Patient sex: M
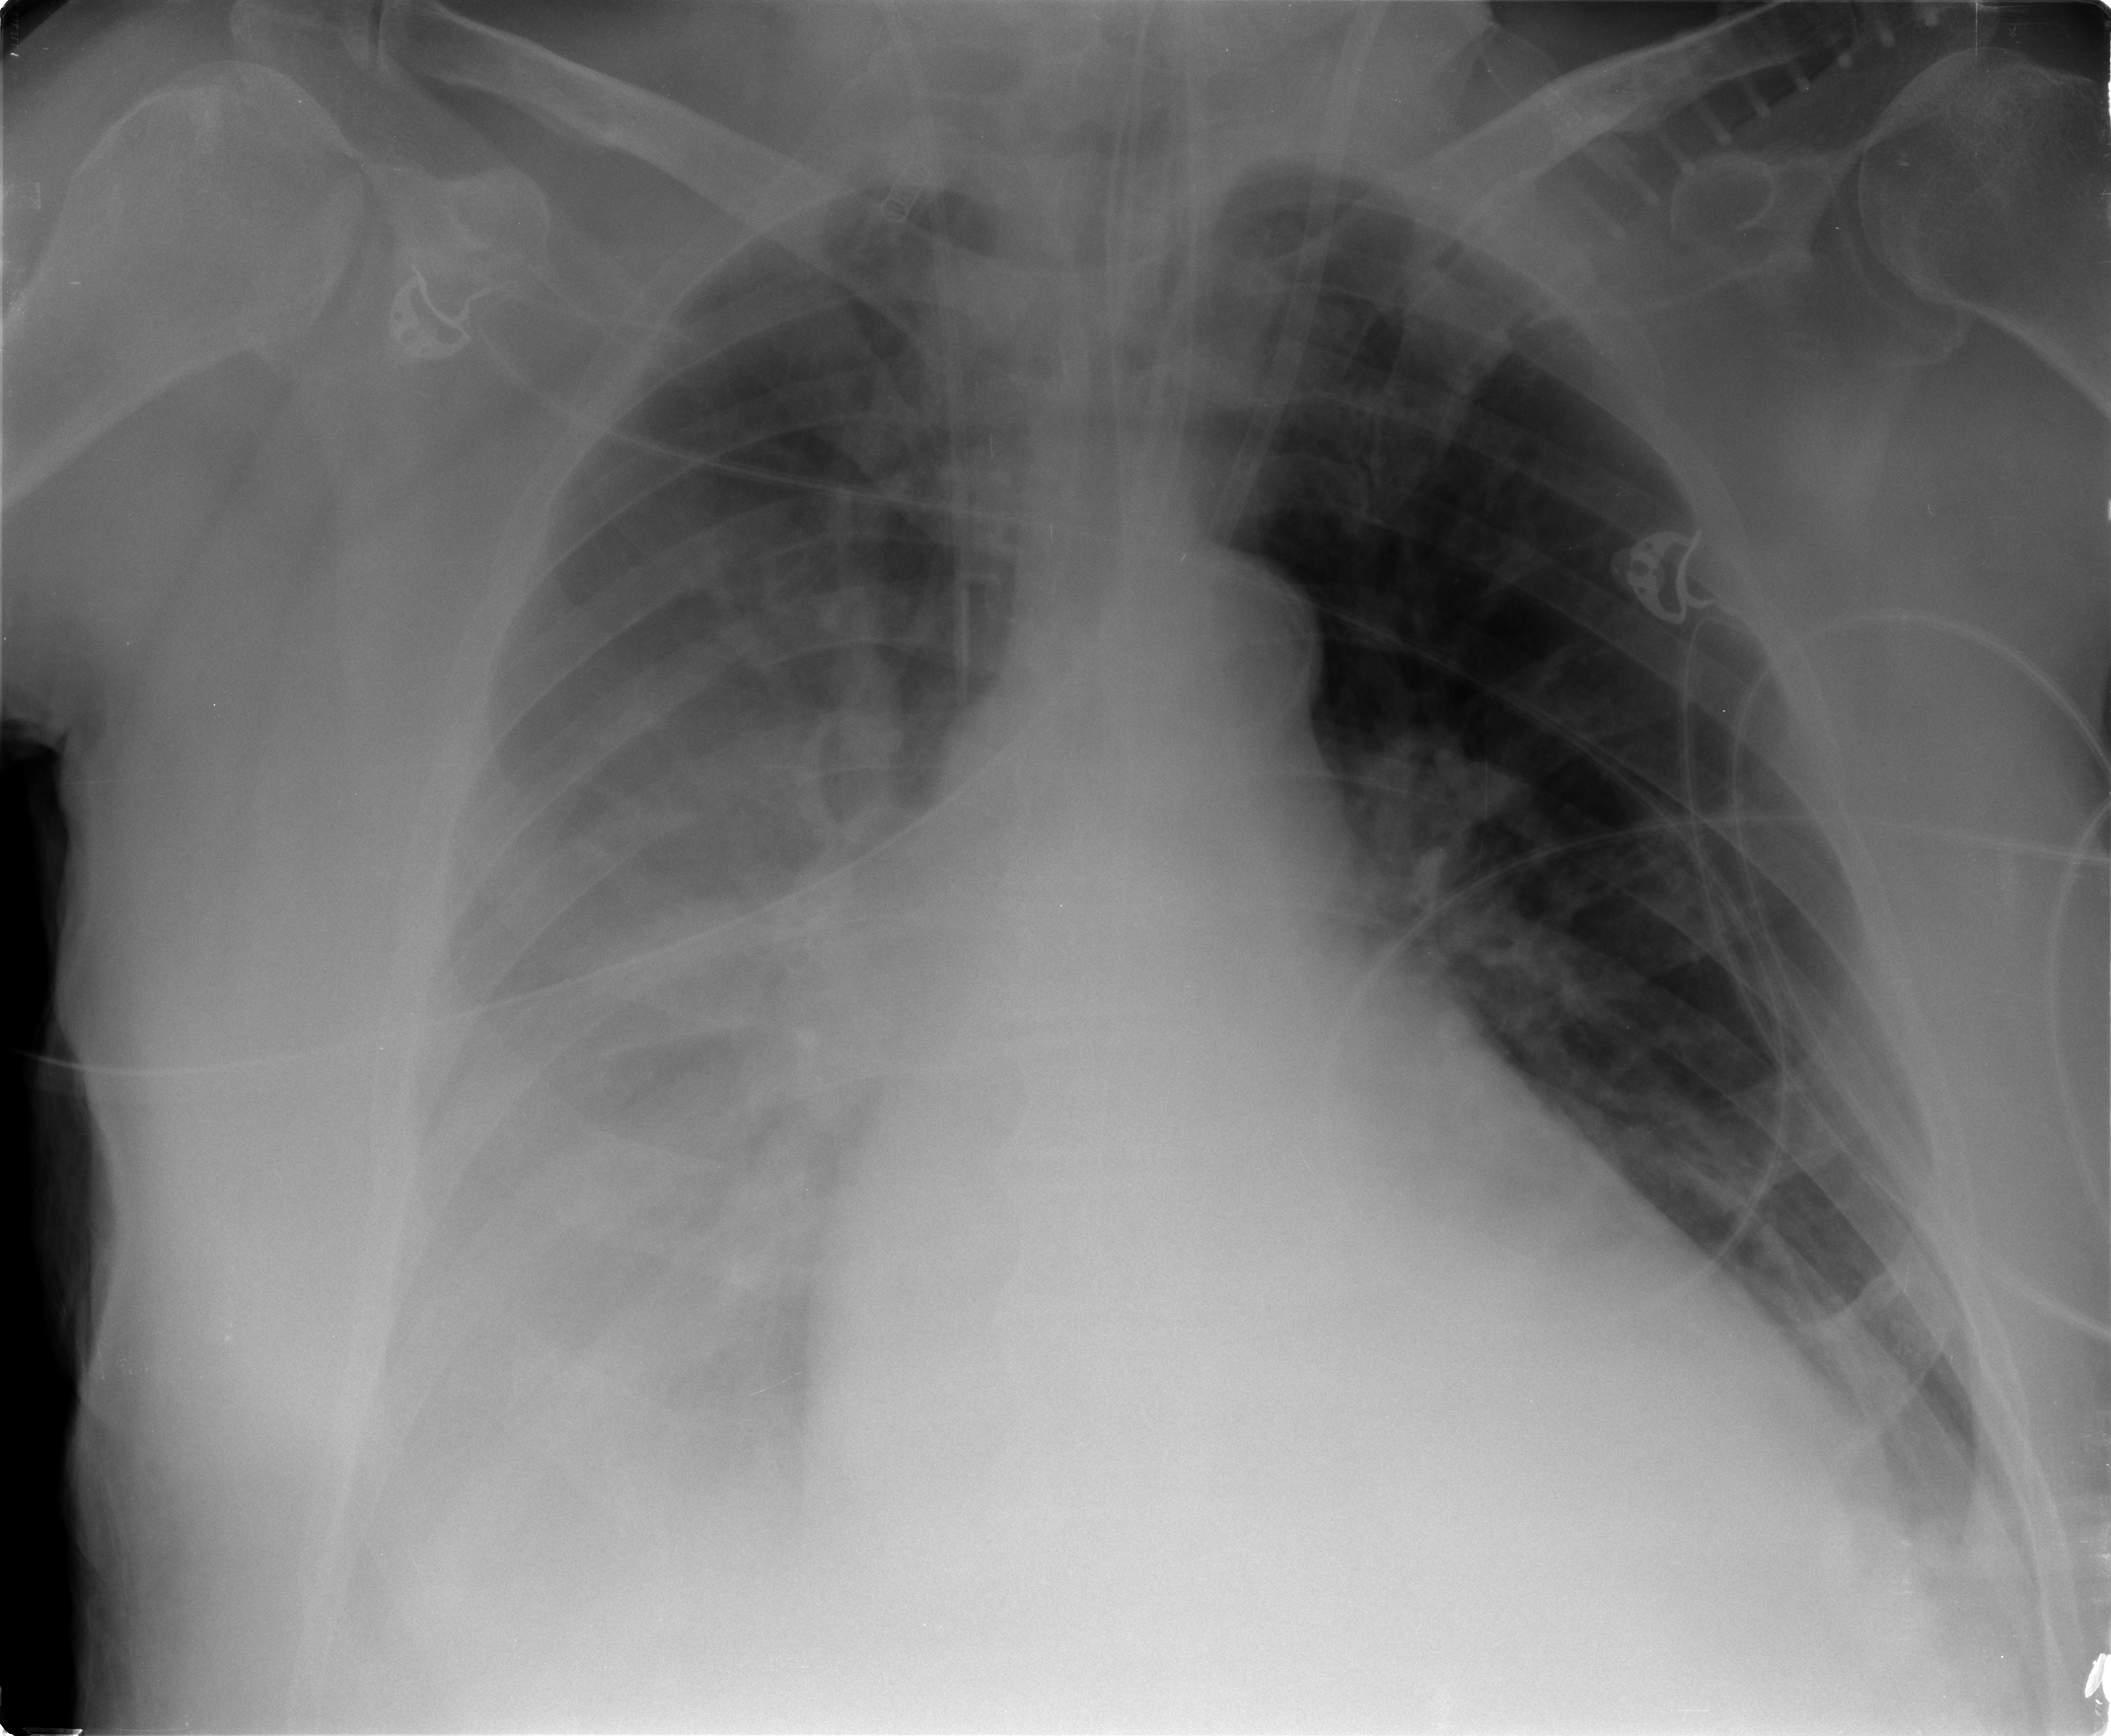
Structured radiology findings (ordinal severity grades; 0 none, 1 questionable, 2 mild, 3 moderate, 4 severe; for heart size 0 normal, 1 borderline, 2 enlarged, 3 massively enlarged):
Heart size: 2
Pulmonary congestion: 2
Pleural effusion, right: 3
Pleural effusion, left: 1
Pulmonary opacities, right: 2
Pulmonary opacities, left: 0
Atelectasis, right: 3
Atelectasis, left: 2